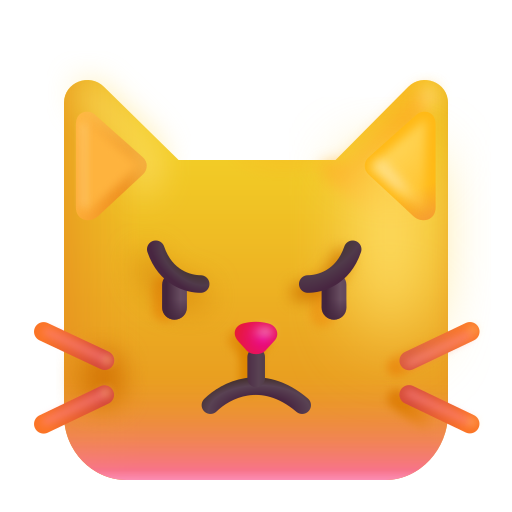
pouting cat color